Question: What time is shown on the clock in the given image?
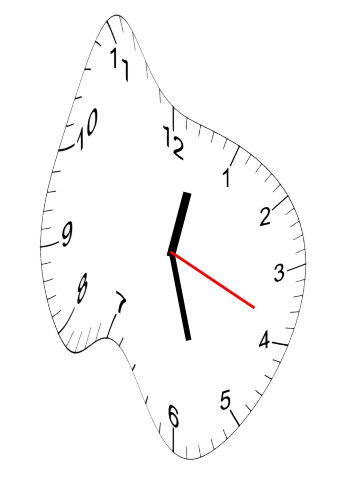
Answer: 12:27:19